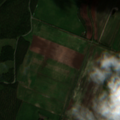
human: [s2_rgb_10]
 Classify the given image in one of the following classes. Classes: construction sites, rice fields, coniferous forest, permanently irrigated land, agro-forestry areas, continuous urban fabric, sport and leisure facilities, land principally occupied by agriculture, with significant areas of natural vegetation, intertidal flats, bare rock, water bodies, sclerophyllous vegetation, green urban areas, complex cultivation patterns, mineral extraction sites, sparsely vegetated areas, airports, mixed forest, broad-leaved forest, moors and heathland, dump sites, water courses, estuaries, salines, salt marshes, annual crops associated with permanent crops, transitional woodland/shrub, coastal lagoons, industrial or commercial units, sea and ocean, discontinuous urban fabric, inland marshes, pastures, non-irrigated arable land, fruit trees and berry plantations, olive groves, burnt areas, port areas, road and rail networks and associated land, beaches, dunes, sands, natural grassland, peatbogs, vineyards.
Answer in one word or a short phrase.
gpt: non-irrigated arable land, coniferous forest, transitional woodland/shrub